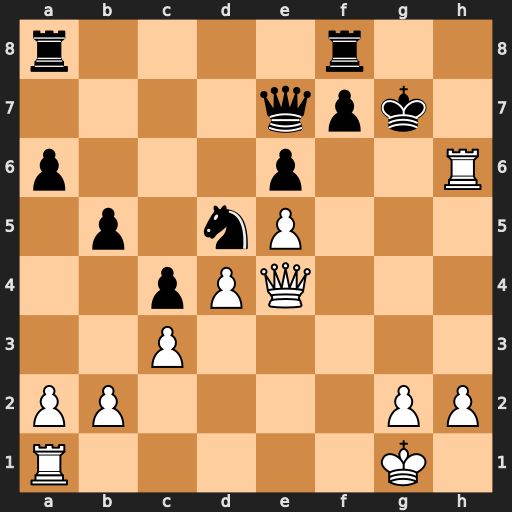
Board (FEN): r4r2/4qpk1/p3p2R/1p1nP3/2pPQ3/2P5/PP4PP/R5K1
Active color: w
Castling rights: -
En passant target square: -
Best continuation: Qh7#